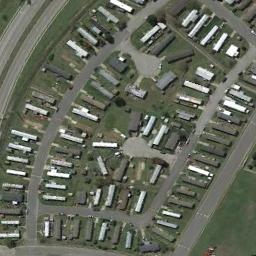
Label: mobile_home_park